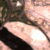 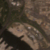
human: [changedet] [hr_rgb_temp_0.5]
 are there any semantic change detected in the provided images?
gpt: The desert on the right of the river left the place to urbanization.